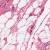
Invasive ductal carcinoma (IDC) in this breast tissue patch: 0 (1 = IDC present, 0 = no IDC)